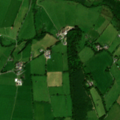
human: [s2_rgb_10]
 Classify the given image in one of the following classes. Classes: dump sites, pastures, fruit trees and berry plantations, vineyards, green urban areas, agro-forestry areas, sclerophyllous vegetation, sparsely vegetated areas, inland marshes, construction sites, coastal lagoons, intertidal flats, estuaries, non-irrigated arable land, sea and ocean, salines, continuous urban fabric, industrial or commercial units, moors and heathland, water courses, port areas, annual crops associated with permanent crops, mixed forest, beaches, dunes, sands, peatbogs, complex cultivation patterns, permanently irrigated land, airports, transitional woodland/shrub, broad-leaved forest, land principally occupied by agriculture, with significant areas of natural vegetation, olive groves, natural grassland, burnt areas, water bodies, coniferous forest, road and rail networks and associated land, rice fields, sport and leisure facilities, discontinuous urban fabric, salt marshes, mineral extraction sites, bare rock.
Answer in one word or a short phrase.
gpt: pastures